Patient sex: M
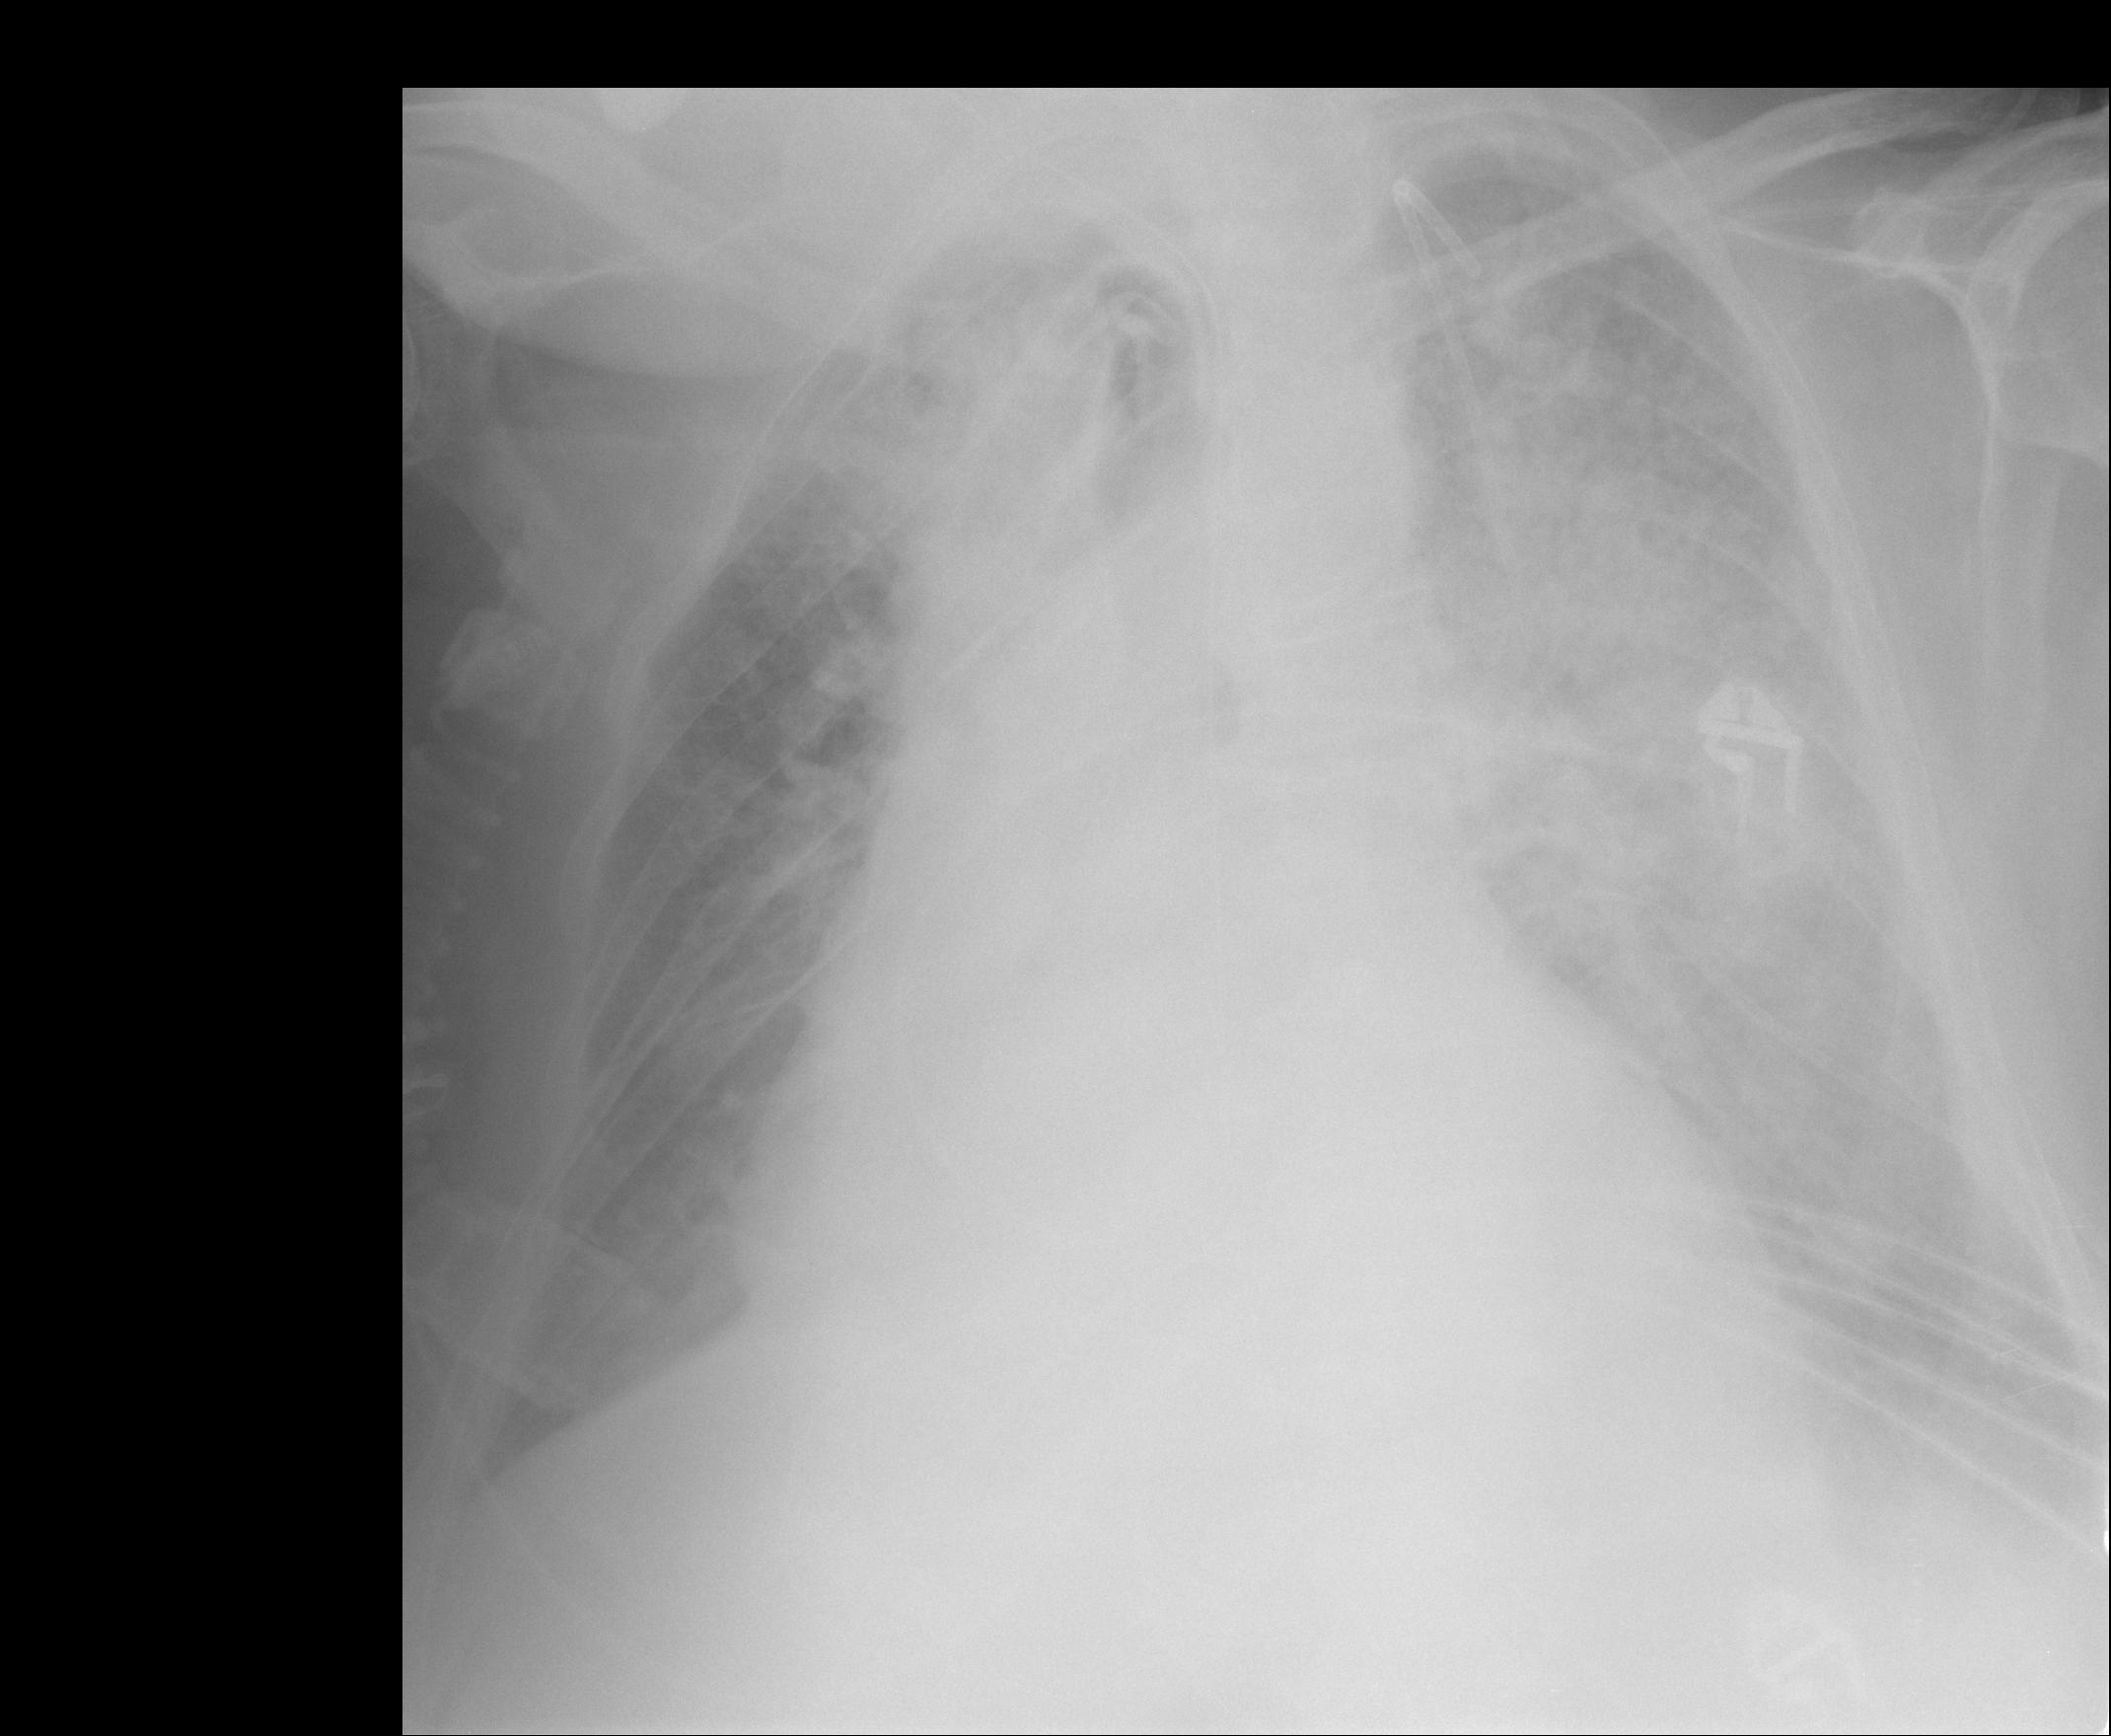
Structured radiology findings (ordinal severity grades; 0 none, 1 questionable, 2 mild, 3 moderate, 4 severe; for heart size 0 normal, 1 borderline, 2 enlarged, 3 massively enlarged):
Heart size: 2
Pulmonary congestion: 2
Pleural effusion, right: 2
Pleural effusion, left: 2
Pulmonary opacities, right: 3
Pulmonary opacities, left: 4
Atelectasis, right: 2
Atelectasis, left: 2